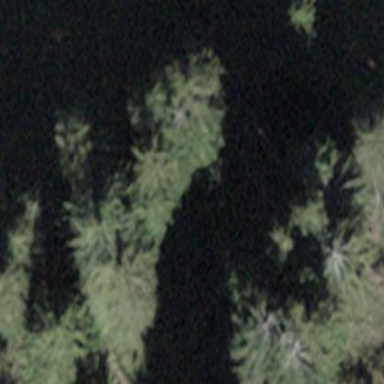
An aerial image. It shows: Forest area.